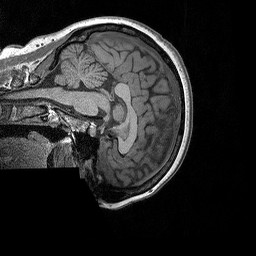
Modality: T1w
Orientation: sagittal
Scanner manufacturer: siemens
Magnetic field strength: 3 T
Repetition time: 2.3 s
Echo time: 0.00298 s